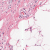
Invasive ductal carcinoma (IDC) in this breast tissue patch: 0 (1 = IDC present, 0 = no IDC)